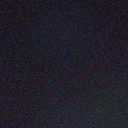
Screen state: off